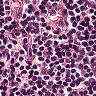
Metastatic tissue present: no